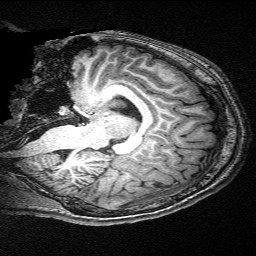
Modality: T1w
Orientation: sagittal
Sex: male
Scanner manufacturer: siemens
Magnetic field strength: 3 T
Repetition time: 2.3 s
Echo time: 0.00336 s